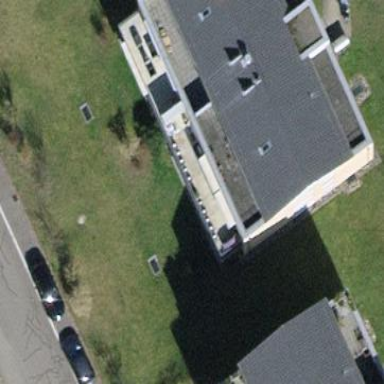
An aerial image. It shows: Gabled roof on building that houses apartments.